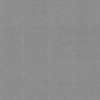
Label: dusty